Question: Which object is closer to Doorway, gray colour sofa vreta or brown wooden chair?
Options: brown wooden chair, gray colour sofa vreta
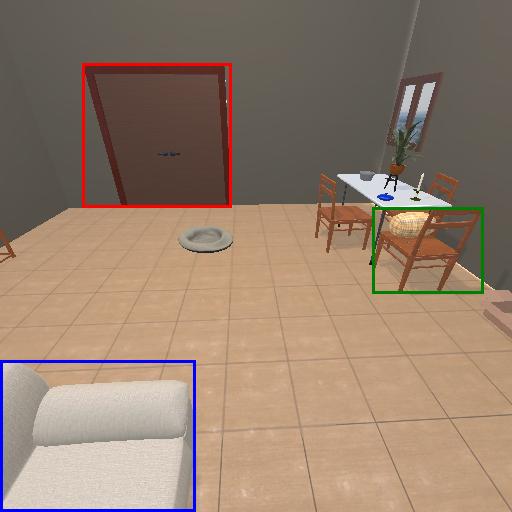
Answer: brown wooden chair